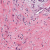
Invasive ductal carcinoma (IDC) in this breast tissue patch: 0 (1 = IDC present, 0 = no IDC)